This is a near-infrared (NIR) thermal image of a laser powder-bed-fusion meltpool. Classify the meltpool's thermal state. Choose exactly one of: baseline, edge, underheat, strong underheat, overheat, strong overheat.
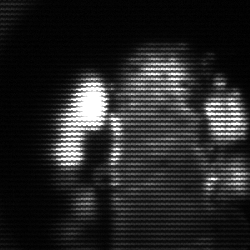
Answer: strong underheat